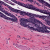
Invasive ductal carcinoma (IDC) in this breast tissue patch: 0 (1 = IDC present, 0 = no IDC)